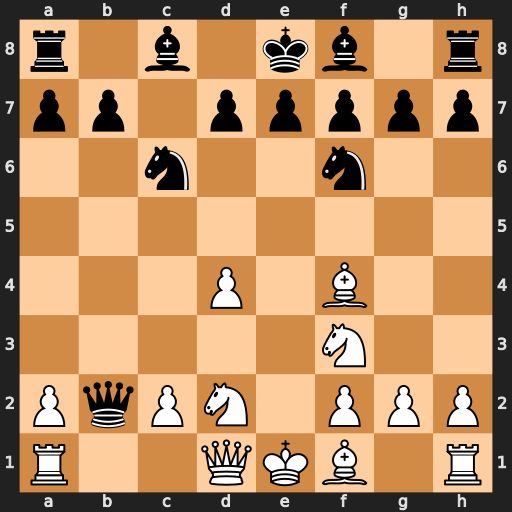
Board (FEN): r1b1kb1r/pp1ppppp/2n2n2/8/3P1B2/5N2/PqPN1PPP/R2QKB1R
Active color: w
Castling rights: KQkq
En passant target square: -
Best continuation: Nc4 Qb4+ c3 Qxc3+ Bd2